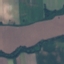
Land use / land cover: AnnualCrop